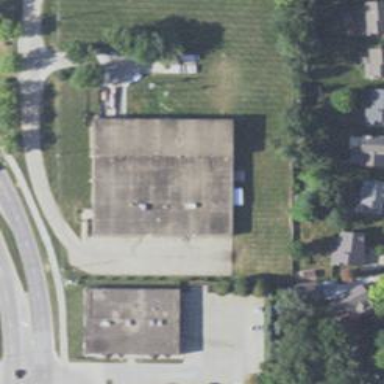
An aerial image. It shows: Warehouse.